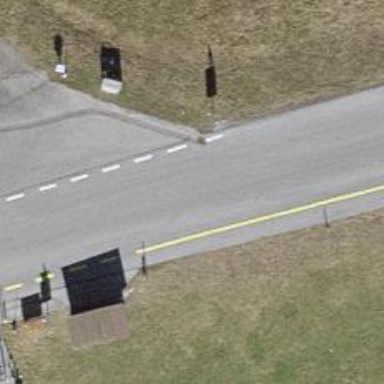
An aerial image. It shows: Tertiary road with asphalt surface.